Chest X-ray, AP view. Patient: 14 years old, sex F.
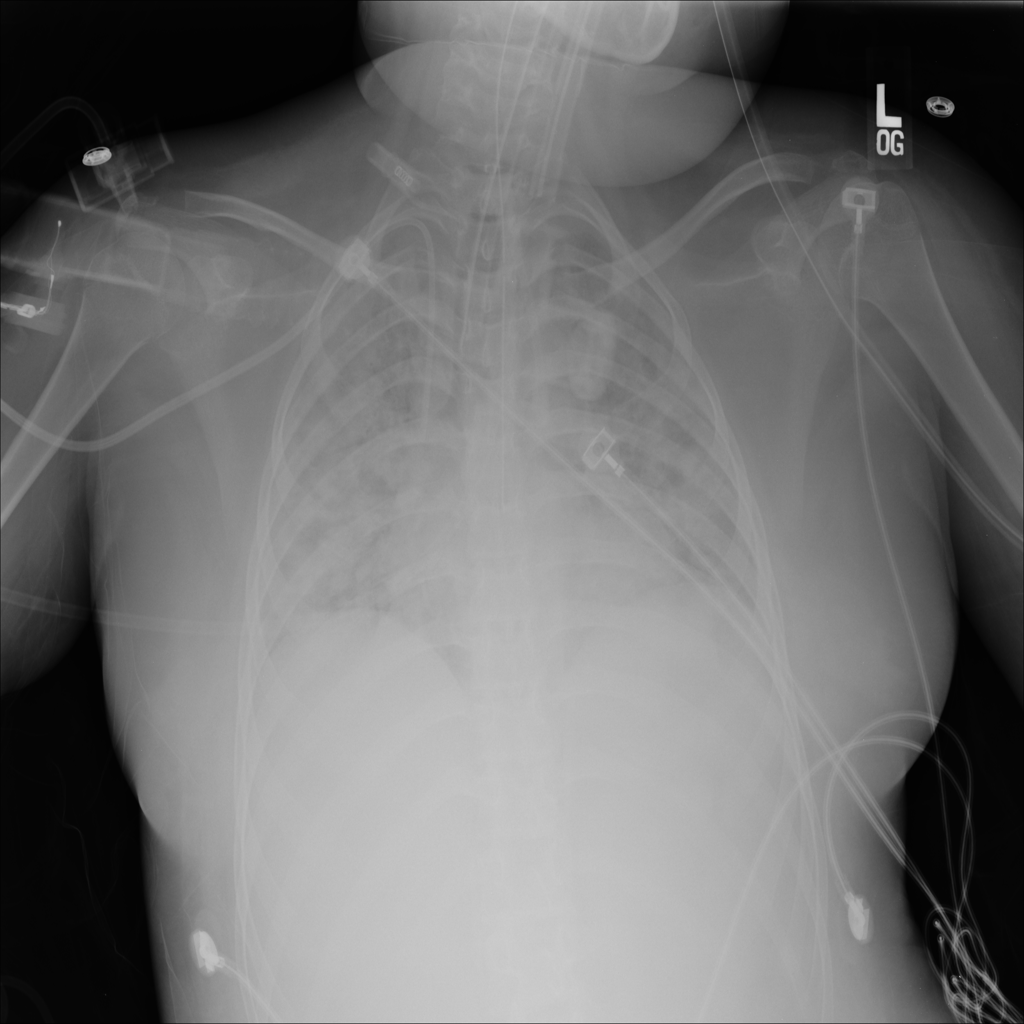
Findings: No Finding